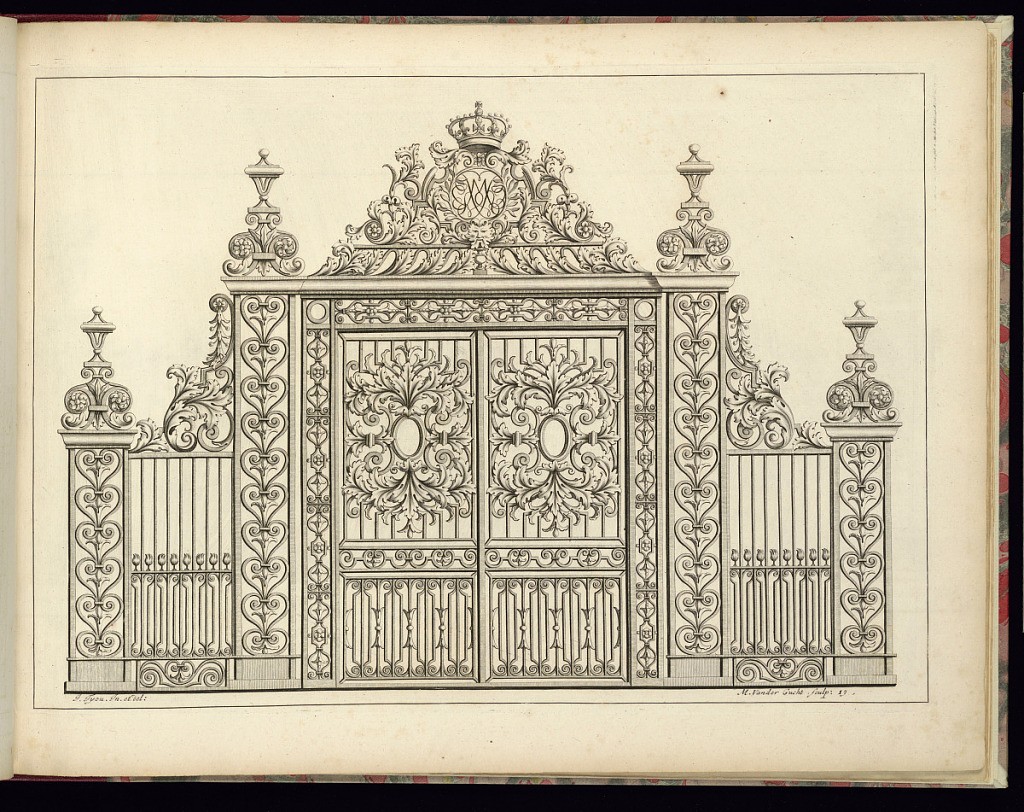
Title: Ironwork Gate Design
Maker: Jean Tijou, French, active 1689 - 1712
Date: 1693
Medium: Etching on laid paper
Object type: Print
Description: Design for ironwork gates topped with a crown and cypher, and decorated with a mask (mascaron), rosettes, festoons, fleurons, scrolling leaves (rinceaux), and foliate scrolls. The plate is signed and numbered.